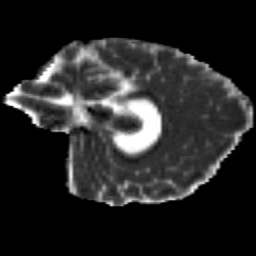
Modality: MD
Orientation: sagittal
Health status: healthy
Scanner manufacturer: siemens
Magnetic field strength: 3 T
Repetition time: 12 s
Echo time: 0.092 s